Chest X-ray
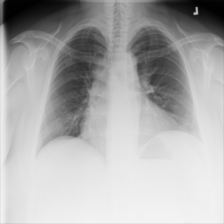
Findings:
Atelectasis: negative
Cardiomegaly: positive
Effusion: negative
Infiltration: negative
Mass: negative
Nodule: negative
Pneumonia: negative
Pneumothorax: negative
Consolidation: negative
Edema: negative
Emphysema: negative
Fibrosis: negative
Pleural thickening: negative
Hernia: negative